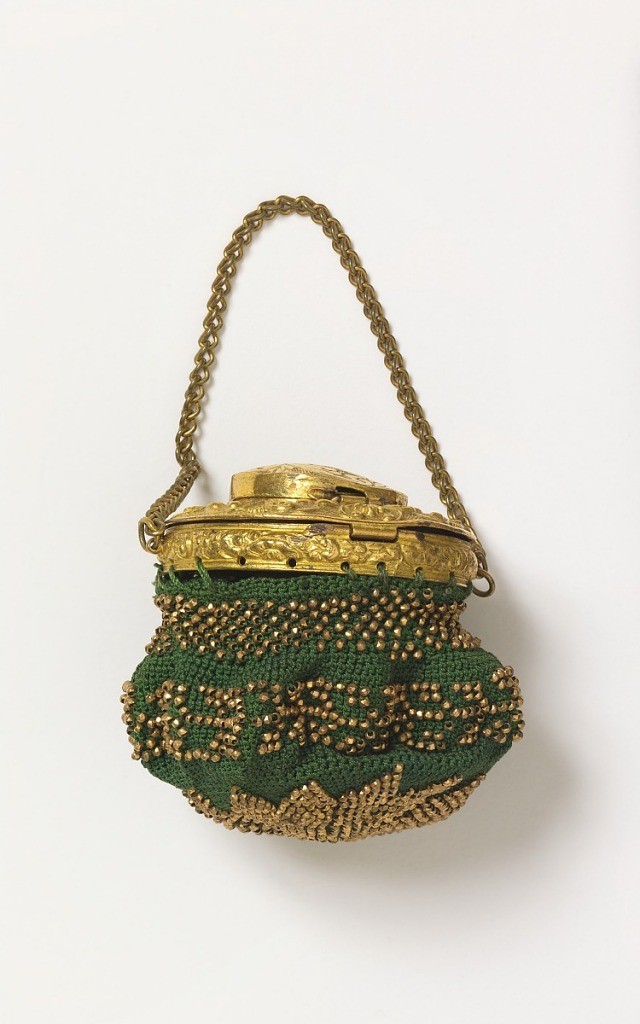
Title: Purse
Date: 1820–50
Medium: silk, metal Technique: beaded crochet
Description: Very small round crocheted silk bag with gilt beads. Set in a gold rim with a lid, ornamented in relief of c-curves which opened shows star-shaped cover over shallow cavity.